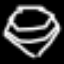
Label: diamond